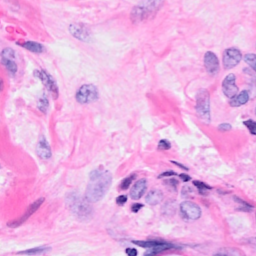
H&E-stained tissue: Breast